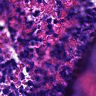
Metastatic tissue present: no